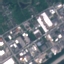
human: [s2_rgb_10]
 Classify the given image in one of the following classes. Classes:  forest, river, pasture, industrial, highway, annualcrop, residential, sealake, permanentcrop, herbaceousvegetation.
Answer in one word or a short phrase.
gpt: Industrial